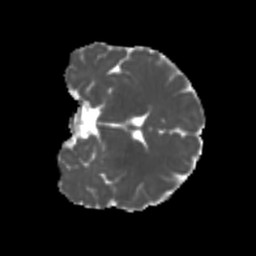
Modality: MD
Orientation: coronal
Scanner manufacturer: siemens
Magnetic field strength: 3 T
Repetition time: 4 s
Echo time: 0.0594 s